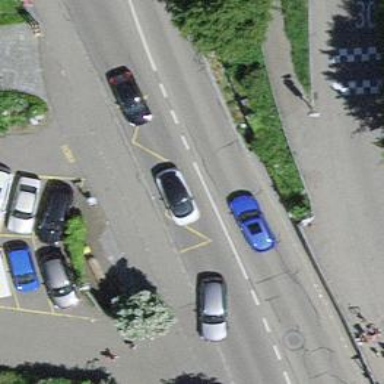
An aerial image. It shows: Bus stop with designated stop position for public transport.